Question: '''
int main(){
std::cout << "Insert file name / or path.
NOTE: ONLY INPUTS. DELETES PREVIOUS DATA.
V.6" << std::endl;
std::string filen;
std::cin >> filen;
std::ofstream myFile;
try{
myFile.open(filen, std::ios::out);
}
catch(std::fstream::failure){
std::cout << "Could not open file!
Make sure the name and data type are valid.";
system("pause");
}
while(true){
int press = getch();
if(press == 43) myFile.close();
if(press == 8){myFile << "" << " " << "";std::cout << "" << " " << "" << std::flush;}
if(press == 13){ myFile << "
"; std::cout << "
" << std::flush;}
if(press != 43 && press != 127 && press != 13 && press != 8){myFile << (char)press;std::cout << (char)press;}
}
return 0;
}
'''
Whenever I choose a text file and I press backspace, and I check the document and when I check the text document, I get random characters like so:

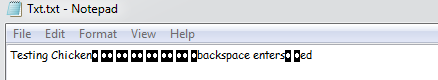
Answer: As @BoundaryImposition pointed out already, writing '""' to your file, will actually write a binary backspace character to your file. What you probably want instead is 'myFile.seekp(-1, std::ios_base::cur);'. If you are on win/dos machine you likely need extra care with ''
'' characters because they are translated into '0x0d 0x0a' when written to a text stream (thus they require to seek back 2 positions instead of 1).
But generally, if you are not dealing with very huge files, it will be way easier to just store the content in a 'std::string' (using 'pop_back' or 'erase', to remove characters if needed) and write it to the file when you are finished.